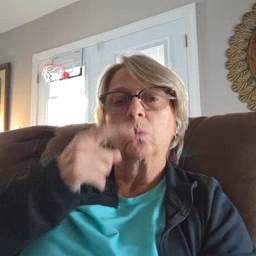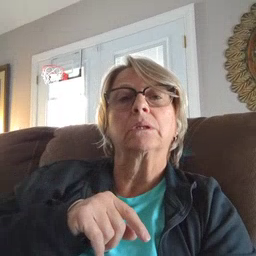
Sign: nose